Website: crate-barrel
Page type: customer-info-address
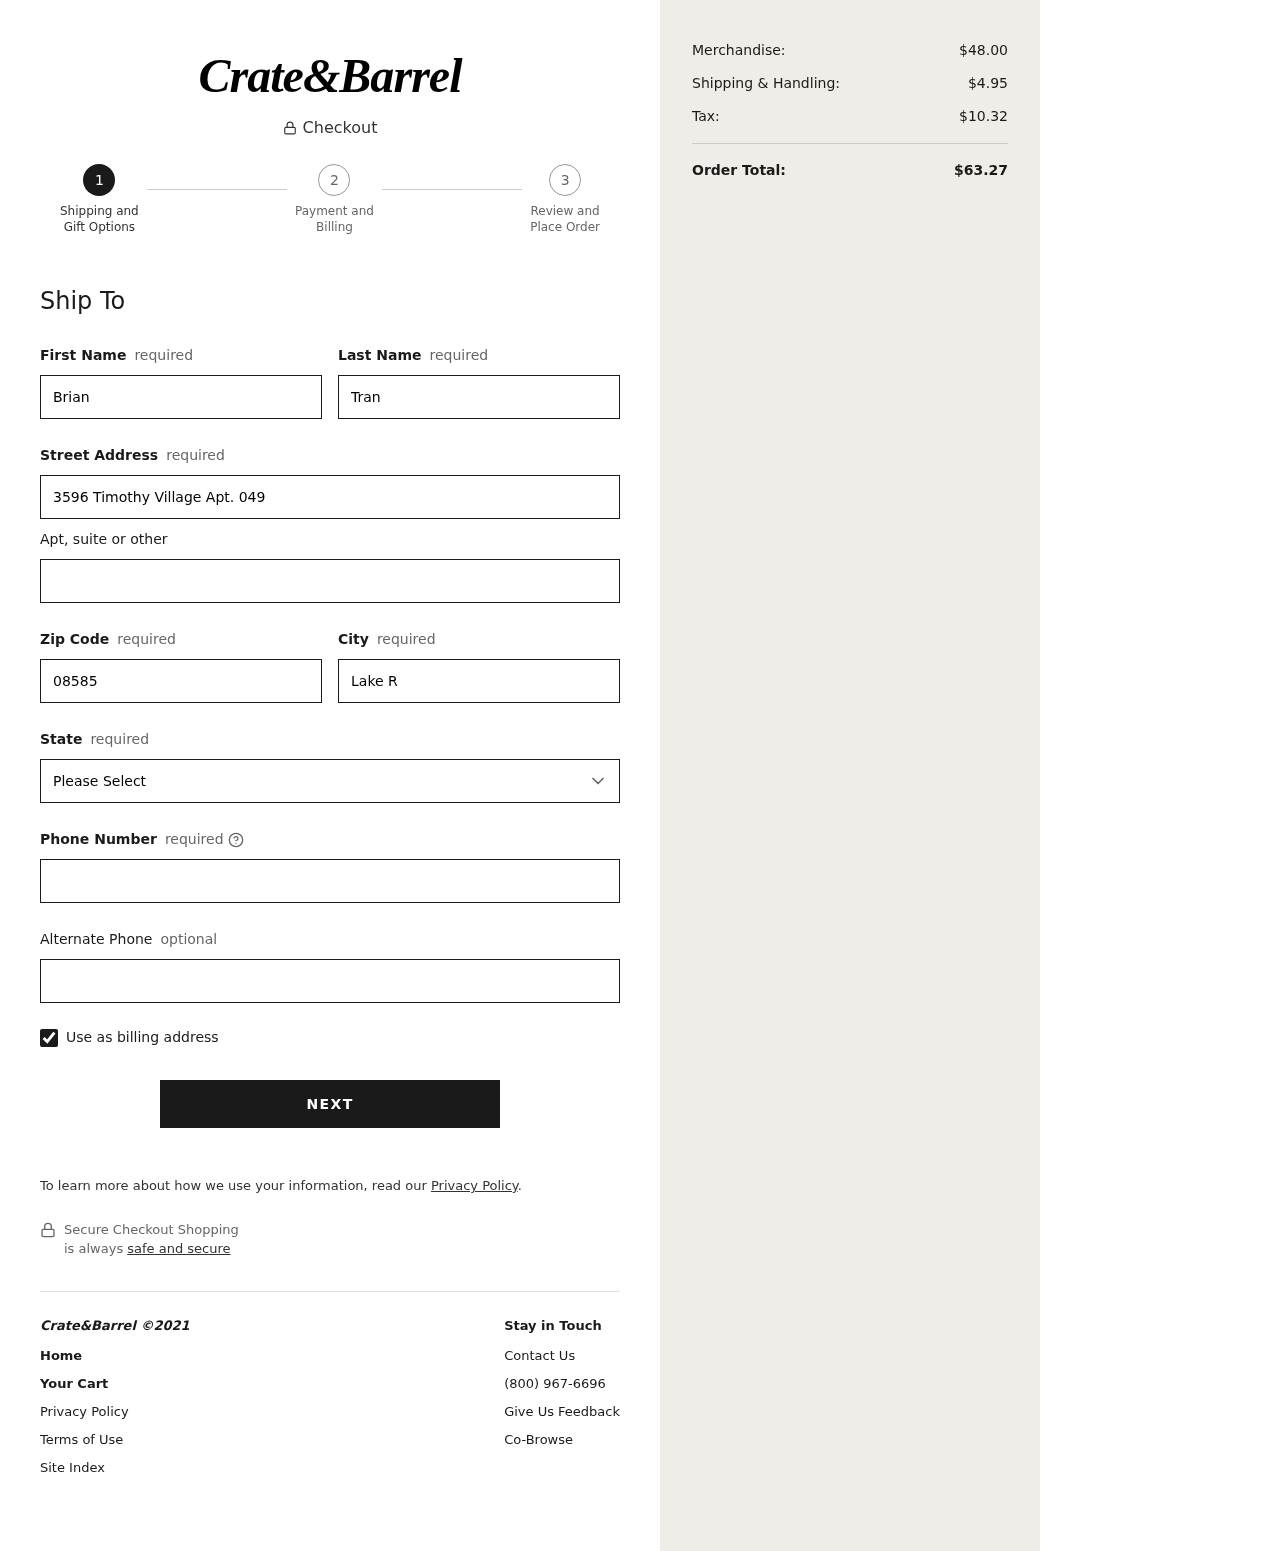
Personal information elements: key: PII_STATE
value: South Carolina
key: PII_FIRSTNAME
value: Brian
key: PII_LASTNAME
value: Tran
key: PII_STREET
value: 3596 Timothy Village Apt. 049
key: PII_POSTCODE
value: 08585
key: PII_CITY
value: Lake Ruthberg
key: PII_PHONE
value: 8635473939
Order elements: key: ORDER_SUBTOTAL
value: $48.00
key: ORDER_SHIPPING_COST
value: $4.95
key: ORDER_TAX
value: $10.32
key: ORDER_TOTAL
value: $63.27